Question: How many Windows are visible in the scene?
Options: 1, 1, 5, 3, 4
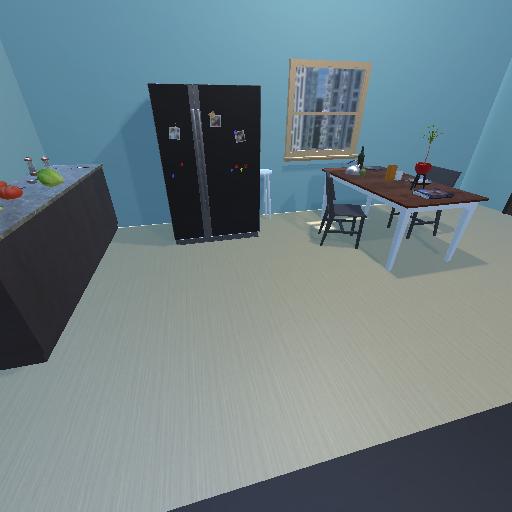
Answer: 1